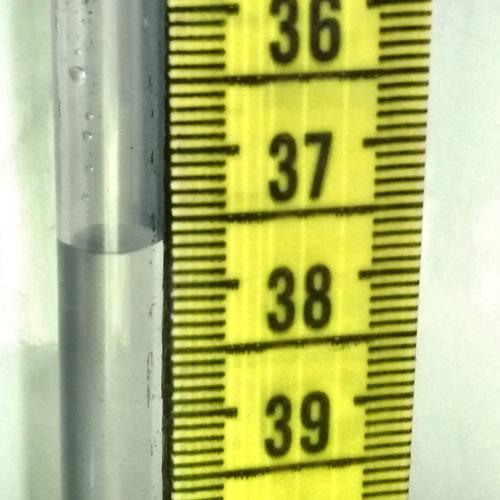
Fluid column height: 37.7 cm